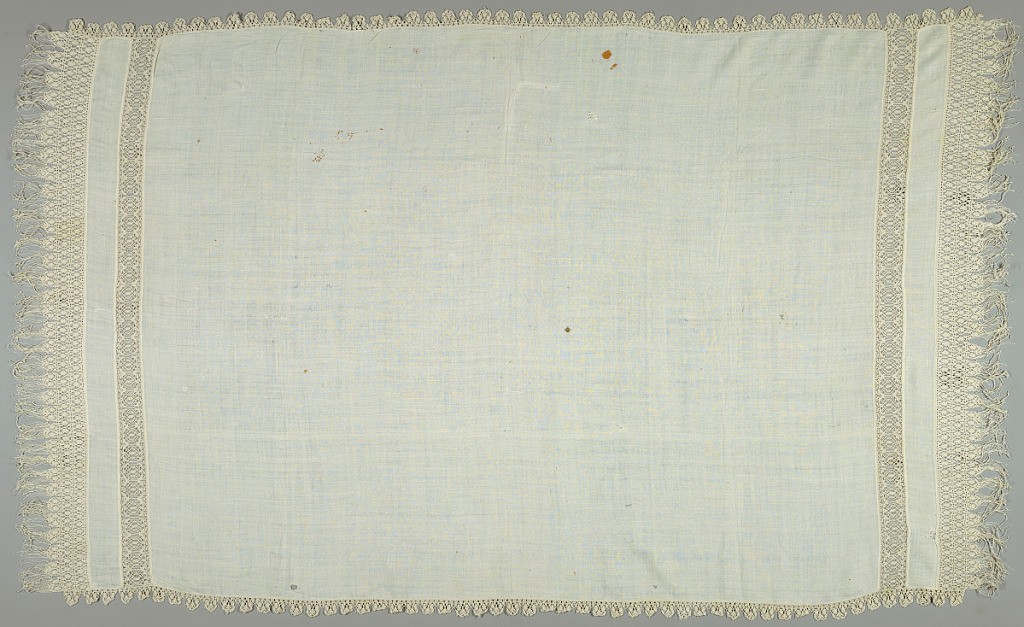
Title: Cover
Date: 17th–18th century
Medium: linen Technique: macramé
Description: White cover with knotted white linen fringe on all four edges. The fringe was made seperately and applied to the plain weave fabric. At each end there is a an insert of knotted linen, a band of plain weave, and then a wider border of knotted fringe. The edges have been trimmed with scalloped bands of knotted trim.